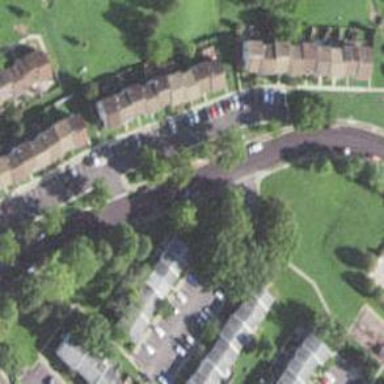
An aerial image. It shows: Driveway in living street.